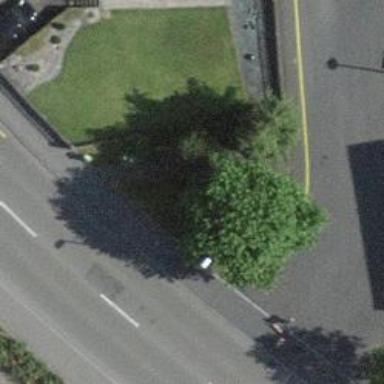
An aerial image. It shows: Brown bench.